Field crop: maize
Growth stage: 2
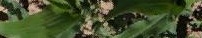
Species: maize